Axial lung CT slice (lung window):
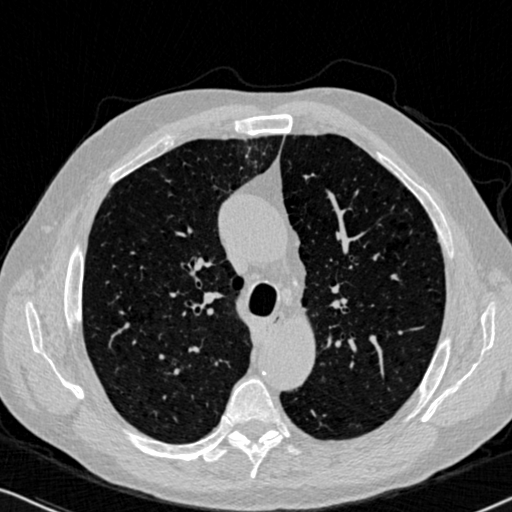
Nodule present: no